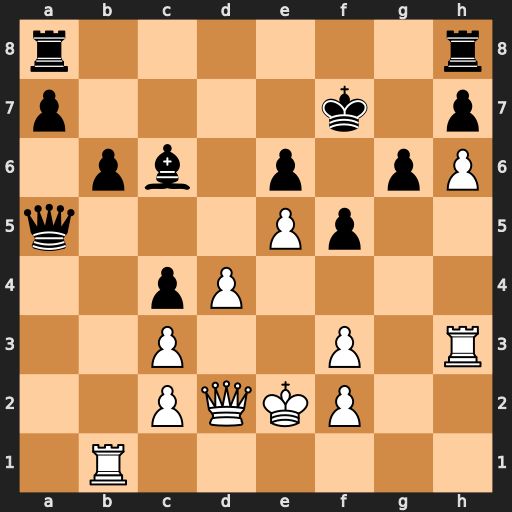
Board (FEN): r6r/p4k1p/1pb1p1pP/q3Pp2/2pP4/2P2P1R/2PQKP2/1R6
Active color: w
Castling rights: -
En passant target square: -
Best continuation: Qg5 Bxf3+ Rxf3 Ke8 Qf6